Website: macys
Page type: account-selection
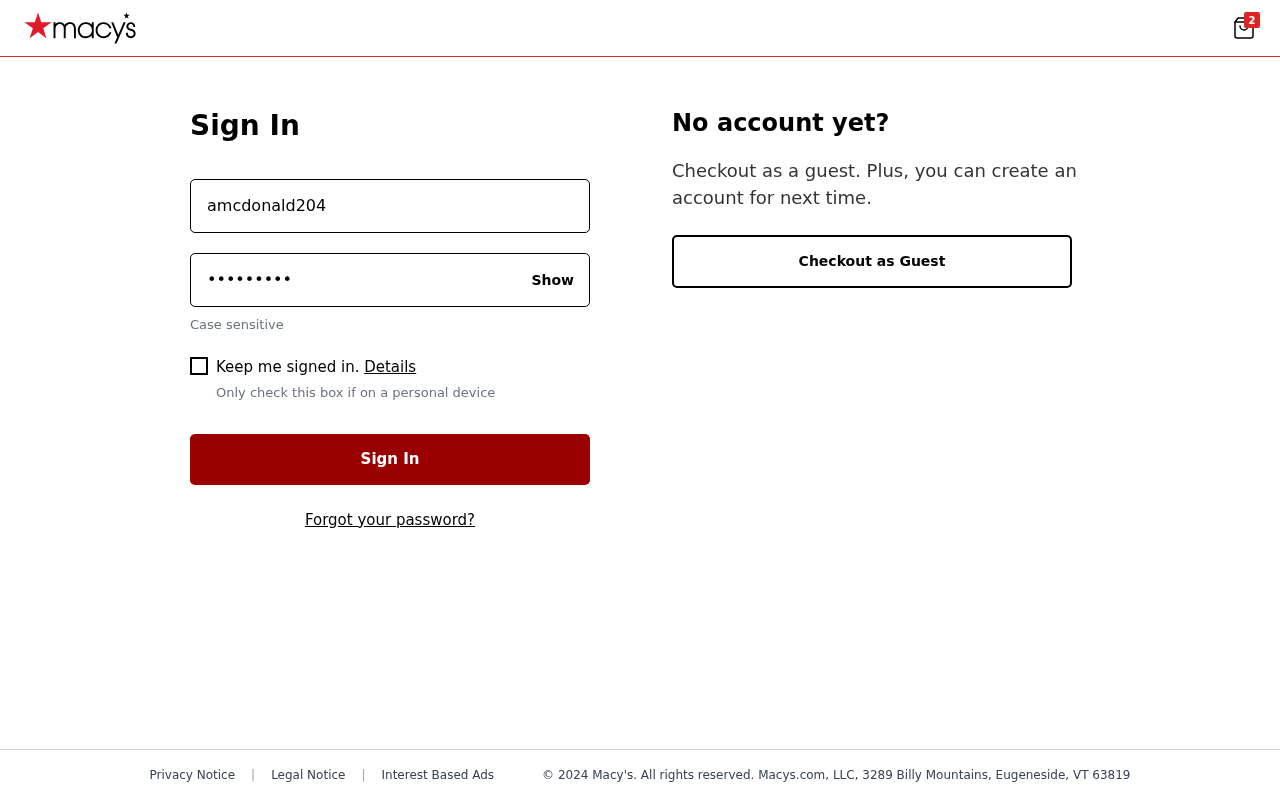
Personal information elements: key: PII_LOGIN_USERNAME
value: amcdonald204
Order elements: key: ORDER_NUM_ITEMS
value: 2